Field crop: maize
Growth stage: 2
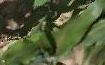
Species: maize